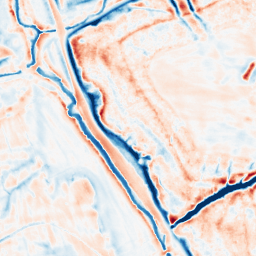
Category: edge_preserving
Decomposition family: bilateral
Decomposition parameters: d: 21
sigma_color: 75
sigma_space: 25
Upsampling method: linear_exact
Upsampling parameters: scale: 2
Upsampling scale: 2